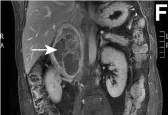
(E-F) Magnetic resonance image of the abdomen with gadolinium contrast showing a 9.0* 6.5 * 10.7 cm right adrenal mass (arrow).
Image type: radiology (mri)